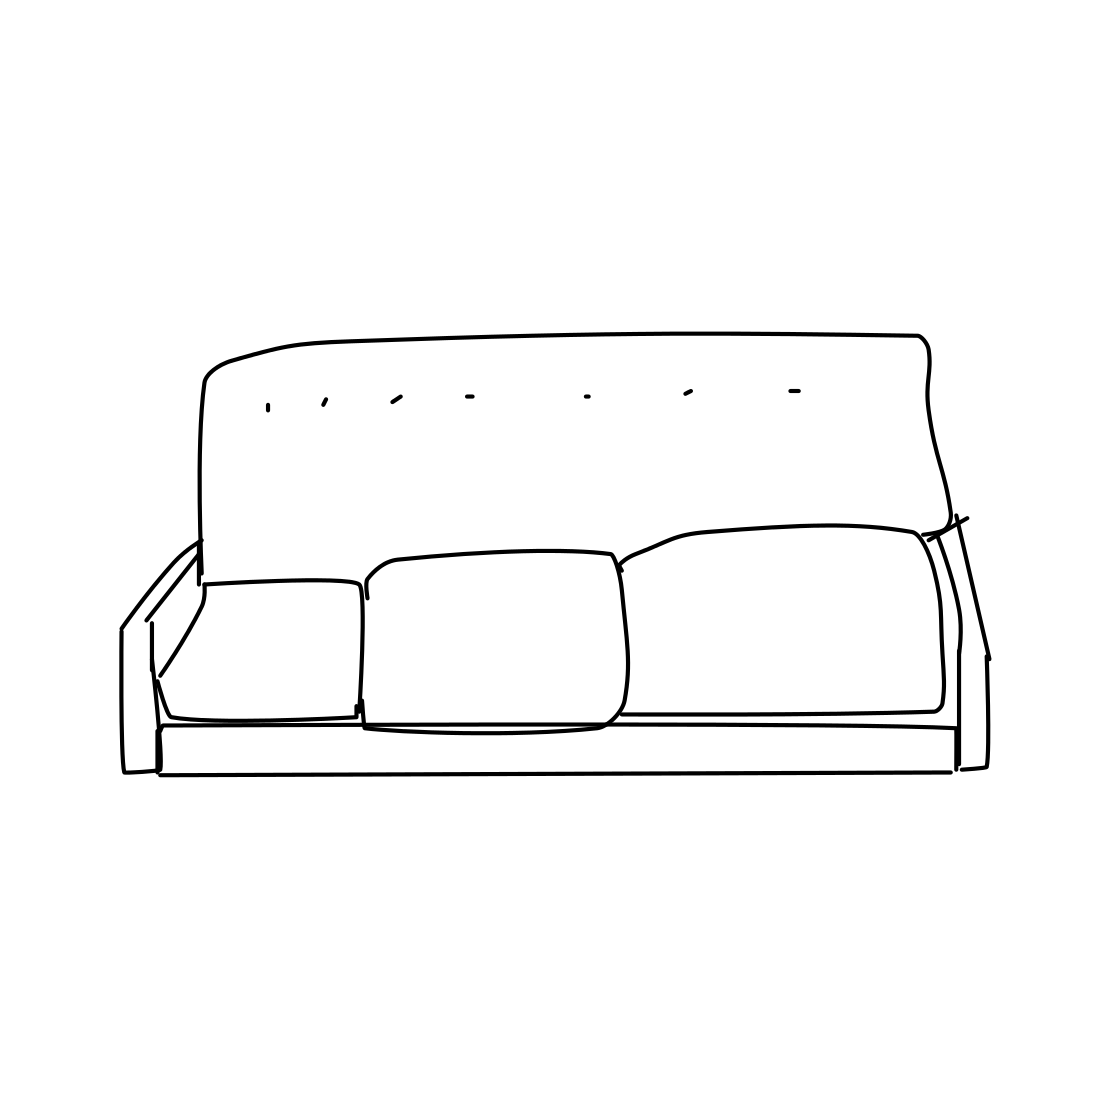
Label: couch